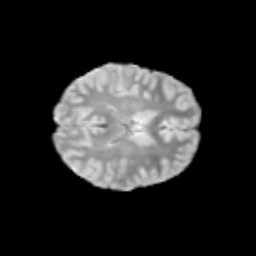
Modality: T2w
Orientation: axial
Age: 10
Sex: female
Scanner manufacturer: siemens
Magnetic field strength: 3 T
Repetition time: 3.8 s
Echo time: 0.07 s